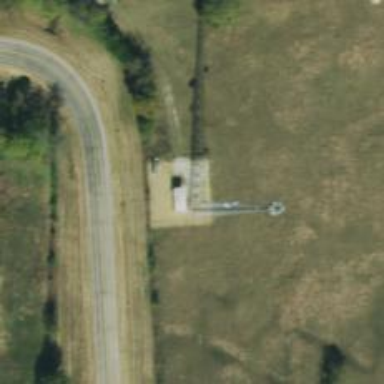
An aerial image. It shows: Man-made mast used for communication purposes.